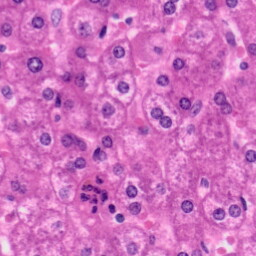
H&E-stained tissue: Liver